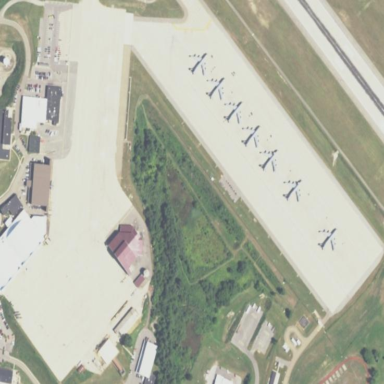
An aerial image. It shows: Apron at the airport.